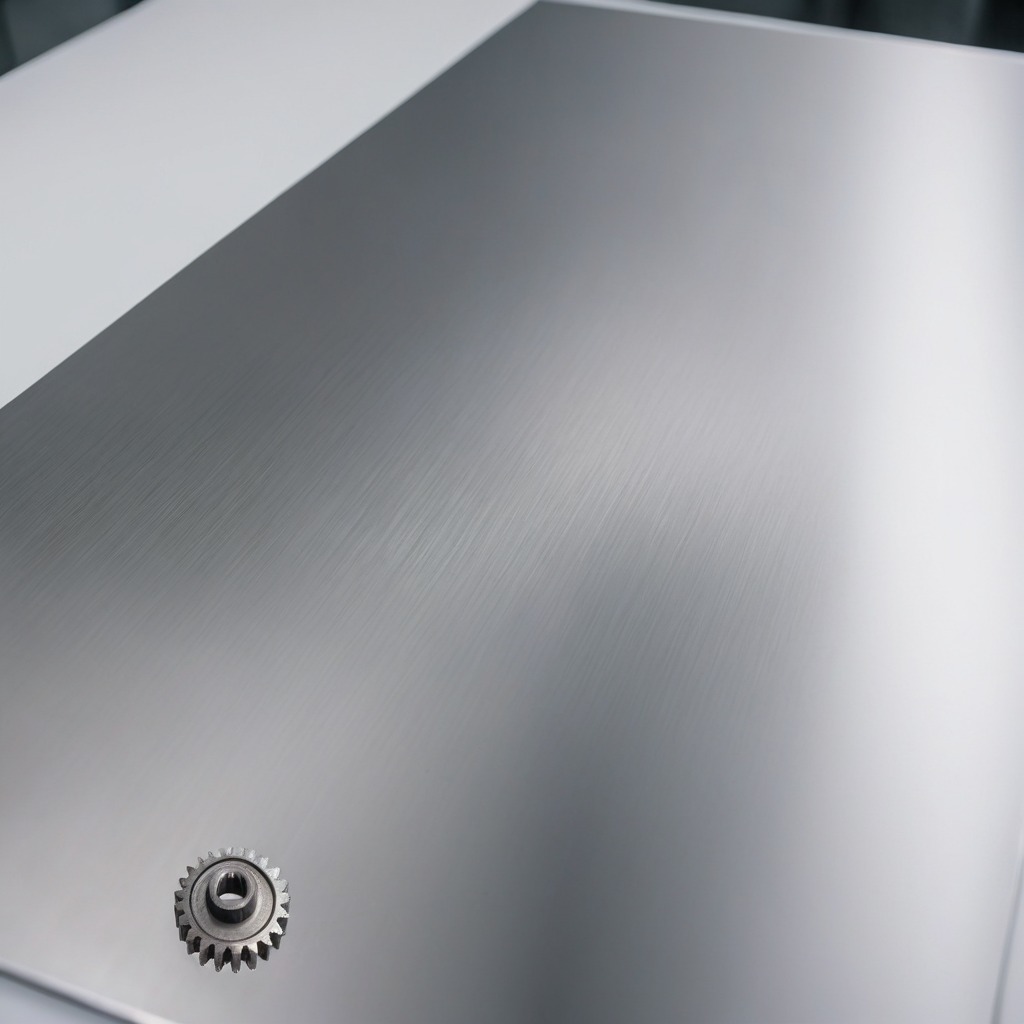
A steel gear with teeth is lying on the stainless steel table in a high-end prototyping lab.